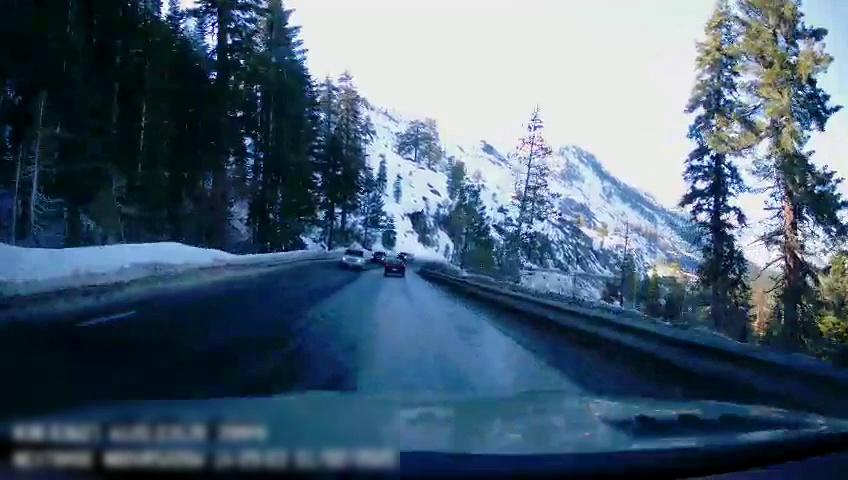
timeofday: Day
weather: Sunny
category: Drivable Space
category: Vehicles | SUV
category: Vehicles | Car
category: Vehicles | SUV
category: Vehicles | Car
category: Lanes | Opposite Lane